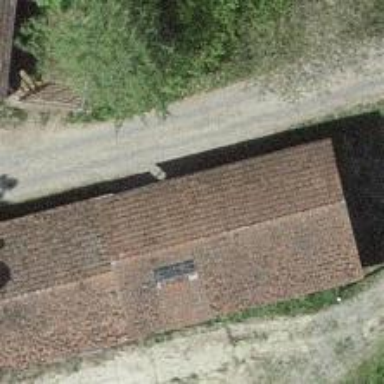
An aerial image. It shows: Rural barn.